Breast ultrasound image
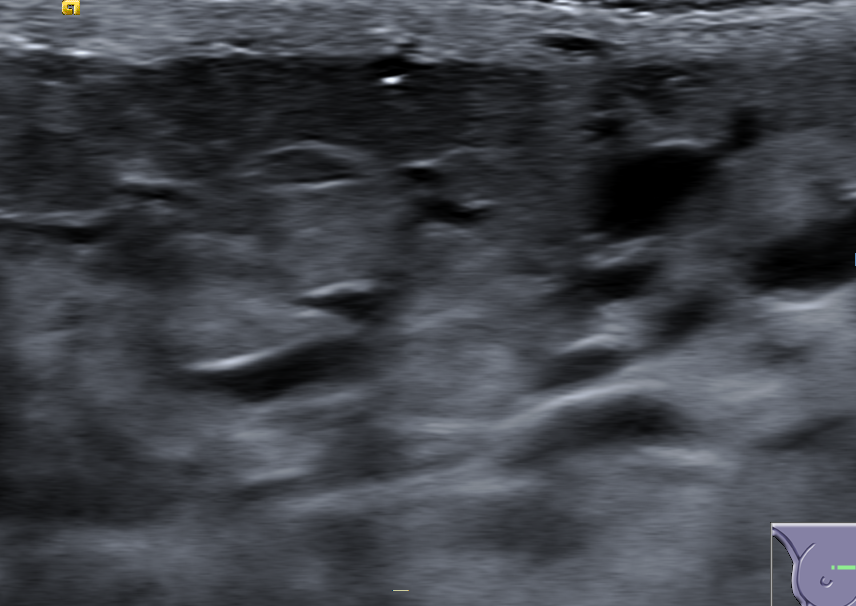
Diagnosis: benign